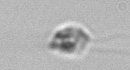
Label: Amoeba